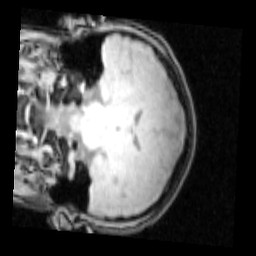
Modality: PDw
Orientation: coronal
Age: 24
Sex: male
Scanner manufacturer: siemens
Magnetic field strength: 3 T
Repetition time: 0.25 s
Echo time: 0.00103 s